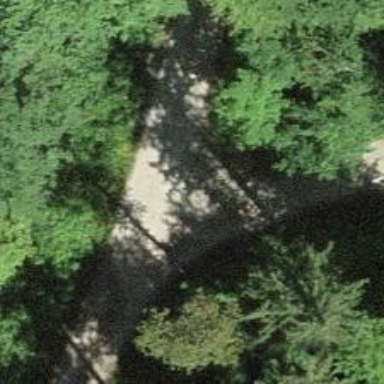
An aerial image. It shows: Dirt track road with grade3 tracktype.